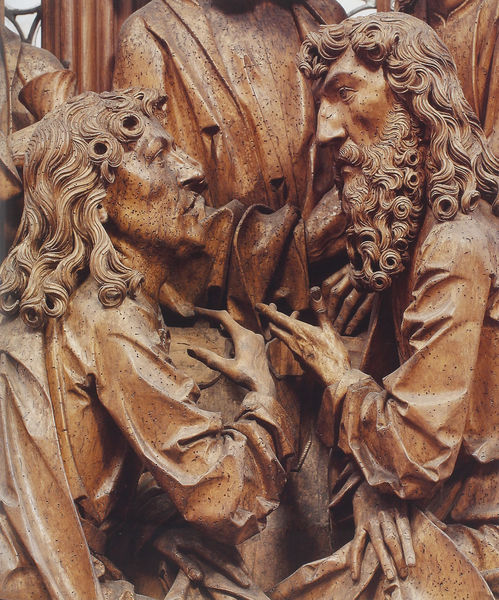
Titel: Rothenburg o. d. Tauber, Stadtpfarrkirche St. Jakob, Heilig-Blut-Altar
Künstler: Tilman Riemenschneider
Standort: Rothenburg, Jakobskirche (EU - D - Sachsen-Anhalt)
Schlagwörter: menschen, geste, holz, männer, nase, profil, gespräch, bart, gesichter, falten, halten, lang, vollbart, gesten, hände, haare, mantel, gewänder, locken, skulptur, holzschnitt, unterhaltung, falte, nasen, bronze, buch, schnitzerei, gothik, disput, geschnitzt, schnitzen, relieff, lehre, bärtiger, wurmstichig, holzwurm, schnitzerrei, bärtige, gestikulierend, skupturen, bartträger, holz skulptur, grosse nase, bertige